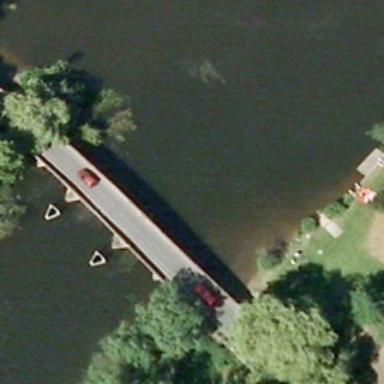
Two cars are on a river with some green trees in two ends of it .